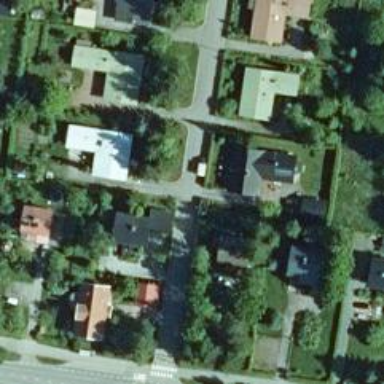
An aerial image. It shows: Residential road.